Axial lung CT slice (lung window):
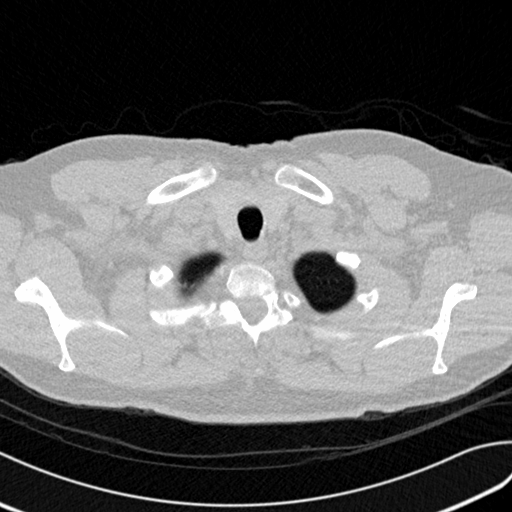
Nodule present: no